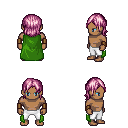
a pixel art fantasy rpg character, male body template, human, dark skin, green cape, white pants, pink long bangs hairstyle, leather bracers, four views (front, back, left, right), 2x2 character sprite sheet, small pixel art, hard edges, no anti-aliasing